Question: Quick easy points for anyone who knows the answer:
The following Xaml path works fine in WPF but crashes in Silverlight. I can verify this behaviour in Kaxaml.
The path code is
'''
<Path Fill="#FFEDEDED" StrokeThickness="1" Stroke="#FFA3A3A3" Opacity="0.7"
VerticalAlignment="Center" HorizontalAlignment="Center" >
<Path.Data>
<PathGeometry Figures="m 1 2 l 4.0525 5.2361 l 4.0527 -5.2361 z "/>
</Path.Data>
</Path>
'''
The exception is a script error
> Unhandled error in Silverlight Application. Failed to create a
System.Windows.Media.PathFigureCollection from the text 'm 1 2 l
4.0525 5.2361 l 4.0527 -5.2361 z'
Its supposed to draw a triangle like so:

Any ideas?
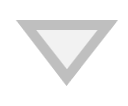
Answer: Unlike WPF Silverlight does not support converting a string to Figures.
---
I got the following underline/hover error message in Expression Blend:

---
The equivalent triangle, authored via Blend, for Silverlight is:
'''
<Path Fill="#FFEDEDED" StrokeThickness="1" Stroke="#FFA3A3A3" Opacity="0.7"
VerticalAlignment="Center" HorizontalAlignment="Center"
Data="m 1 2 l 4.0525 5.2361 l 4.0527 -5.2361 z" />
'''